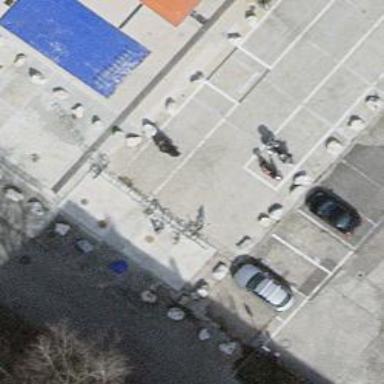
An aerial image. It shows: Bicycle parking area.